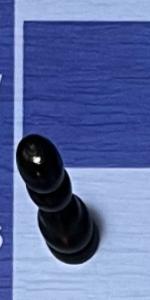
Label: Pawn_Black